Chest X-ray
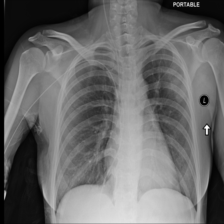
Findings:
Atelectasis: negative
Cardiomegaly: negative
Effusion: negative
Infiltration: negative
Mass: negative
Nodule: negative
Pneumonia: negative
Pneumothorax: negative
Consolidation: positive
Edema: negative
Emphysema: negative
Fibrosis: negative
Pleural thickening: negative
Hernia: negative